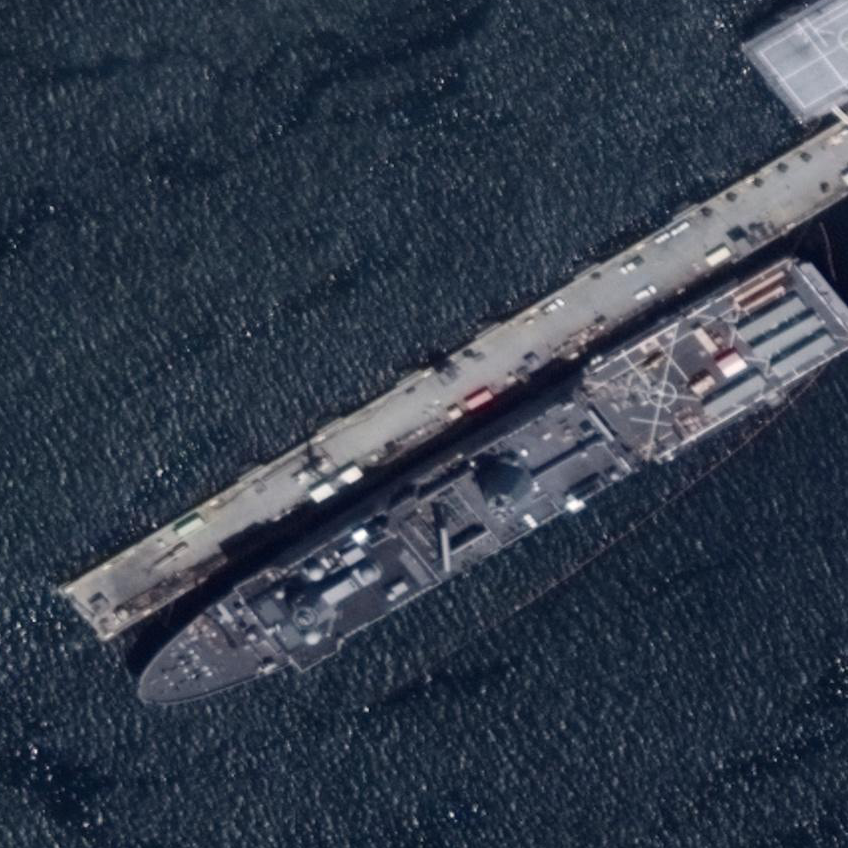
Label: combat